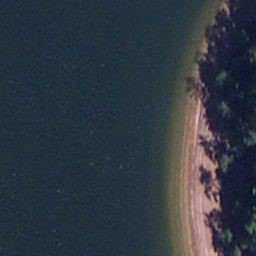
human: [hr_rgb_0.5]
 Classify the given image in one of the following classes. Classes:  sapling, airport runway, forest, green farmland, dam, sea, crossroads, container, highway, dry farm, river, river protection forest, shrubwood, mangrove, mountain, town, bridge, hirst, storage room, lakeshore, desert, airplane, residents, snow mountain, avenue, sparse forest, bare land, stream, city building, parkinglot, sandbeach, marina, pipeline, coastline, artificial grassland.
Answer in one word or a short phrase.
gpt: lakeshore